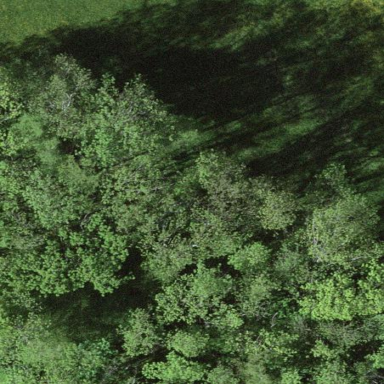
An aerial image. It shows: Forest area.